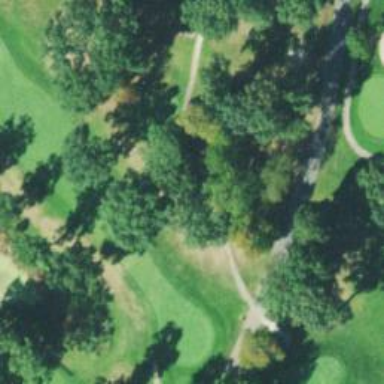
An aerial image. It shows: Path used for both walking and golf.